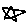
Label: star